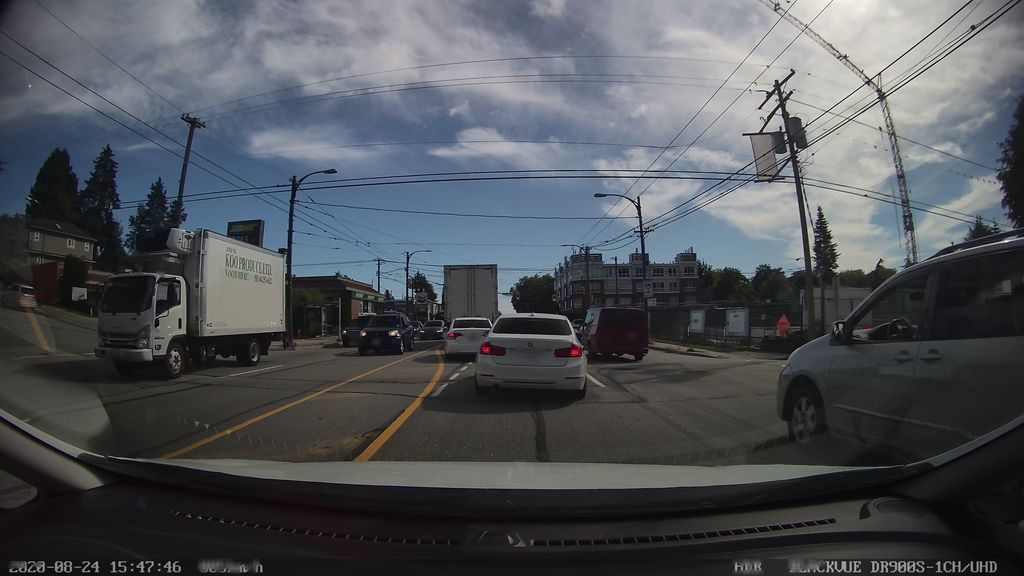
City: vancouver